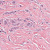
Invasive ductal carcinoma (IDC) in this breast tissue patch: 1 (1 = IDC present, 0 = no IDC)